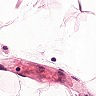
Metastatic tissue present: no